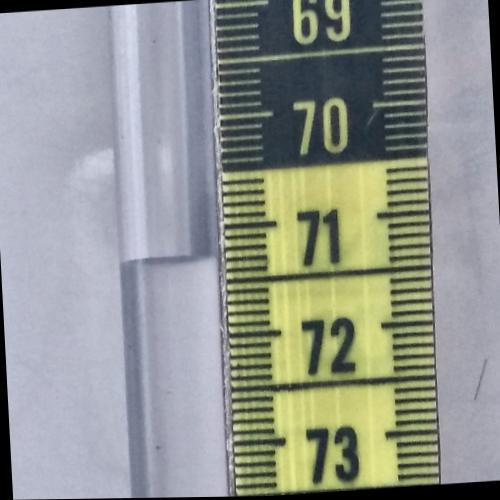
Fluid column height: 71.3 cm